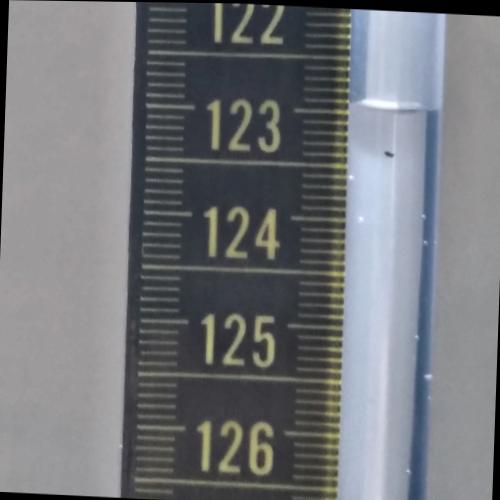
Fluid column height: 122.9 cm